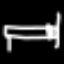
Label: bed